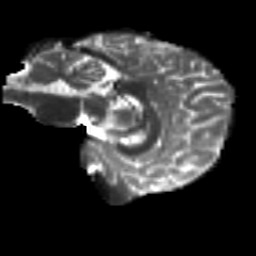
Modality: T2w
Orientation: sagittal
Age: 23
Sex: female
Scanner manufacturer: siemens
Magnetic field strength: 3 T
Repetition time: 8.8 s
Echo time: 0.085 s